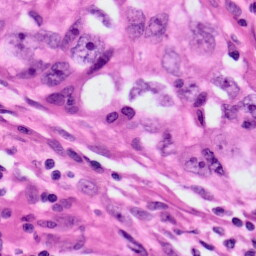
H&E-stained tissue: Lung